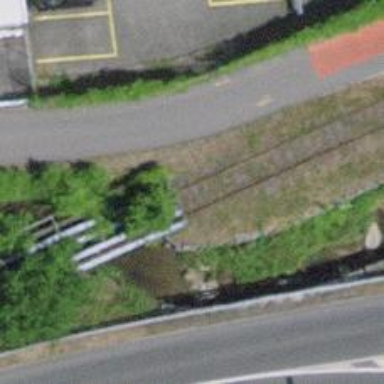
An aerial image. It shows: Disused railway spur with single track.